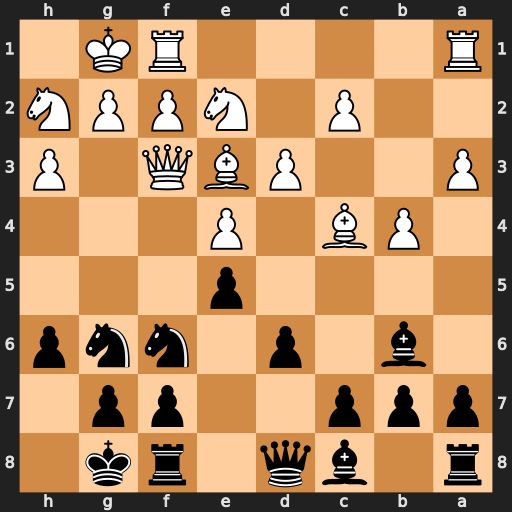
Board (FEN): r1bq1rk1/ppp2pp1/1b1p1nnp/4p3/1PB1P3/P2PBQ1P/2P1NPPN/R4RK1
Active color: b
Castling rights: -
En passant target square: -
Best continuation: Nh4 Qg3 Nh5 Bxb6 Nxg3